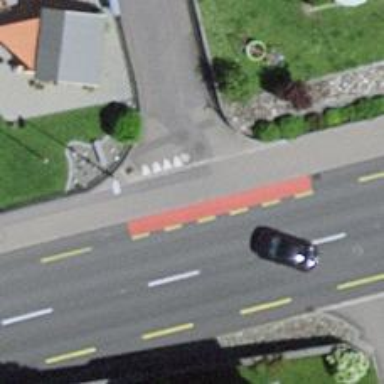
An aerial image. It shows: Unmarked crossing on the road.